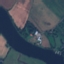
Land use / land cover: River